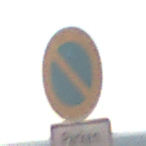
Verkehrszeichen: EingeschraenktesHalteverbot
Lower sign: ZeitangabenMitBeschraenkungAufWochentage6
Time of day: MorningAfternoon
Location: Outdoor (Nature)
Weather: PartlyCloudy
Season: NotSpecified
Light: Natural